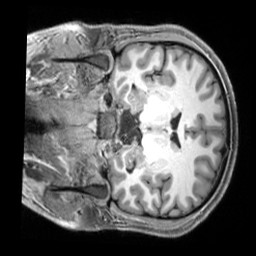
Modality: T1w
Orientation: coronal
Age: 31
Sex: male
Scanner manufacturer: siemens
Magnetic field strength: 3 T
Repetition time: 2.3 s
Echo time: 0.00229 s